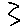
Label: zigzag